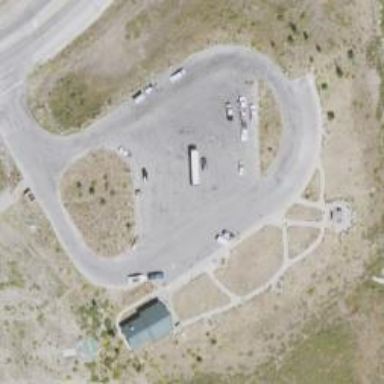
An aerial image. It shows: Rest area on the road.